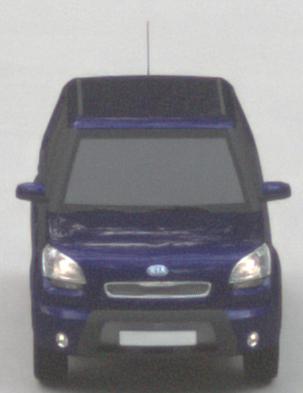
Make: KIA
Model: Soul 1.6
Detailed model: Soul (AM)
Model produced from: 2009/02
Model produced until: 2009/11
Doors: 5
Color: blue
Road condition: dry road
Daytime: sunrise or sunset
Contrast: medium contrast